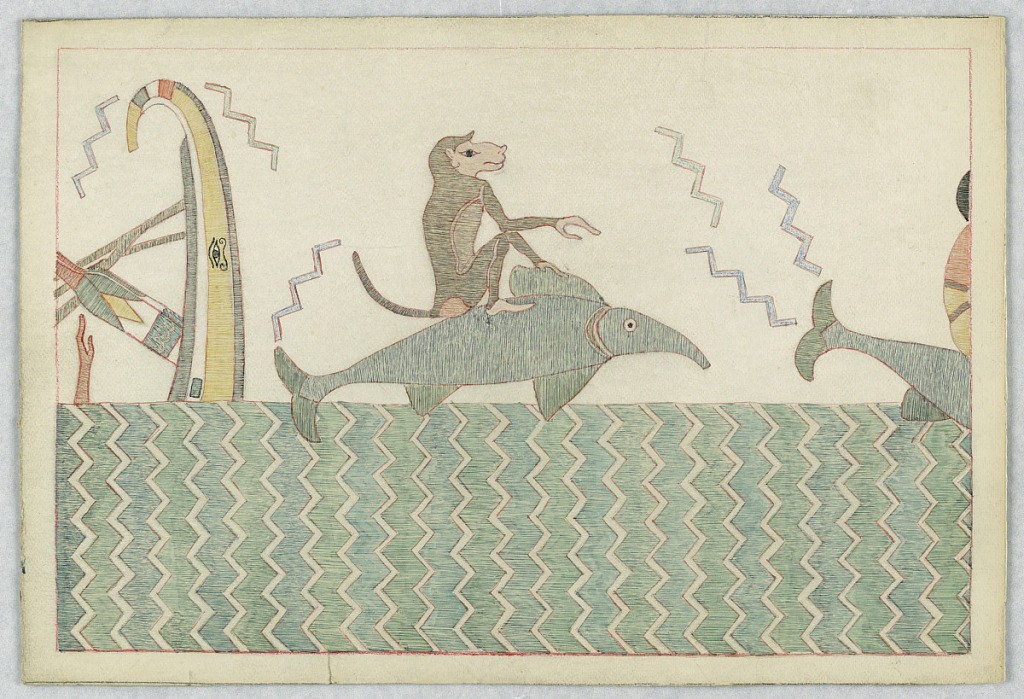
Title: The Monkey and the Dolphin, Illustration for Aesop's Fables
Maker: Victor Wilbour
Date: ca. 1916
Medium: Pen and red ink, crayon on white board
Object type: Drawing
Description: Monkey seated on a dolphin over water, center. Both in right profile. Tail of dolphin, right; upset boat, left.